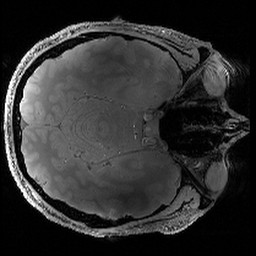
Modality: PDw
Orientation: axial
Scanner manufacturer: siemens
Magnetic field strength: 6.98 T
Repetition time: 2.55 s
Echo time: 0.00327 s